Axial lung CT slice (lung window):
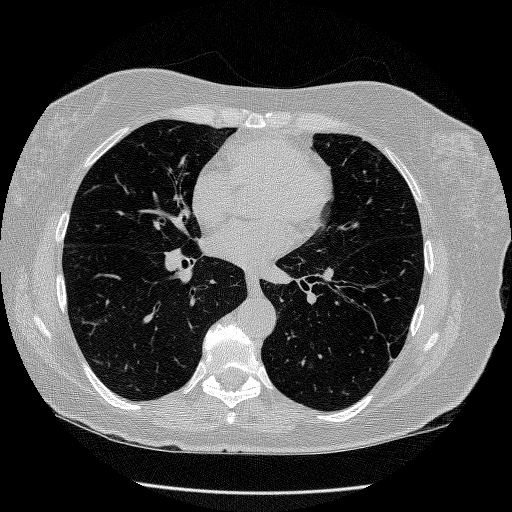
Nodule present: no